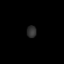
Tissue: lung
Cell type: T cells
Senescence score: 0.1129
Nuclear area (px): 111
Mean DAPI intensity: 47.784